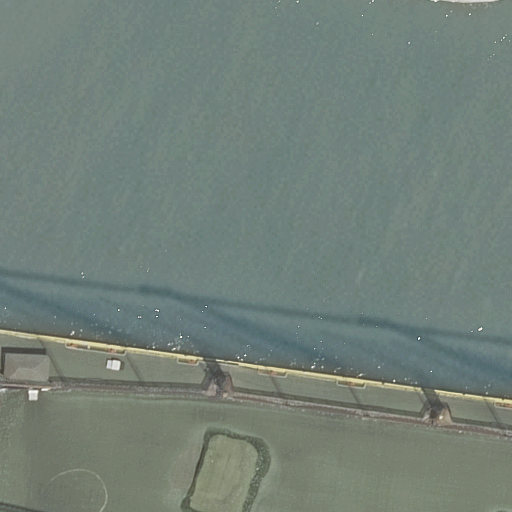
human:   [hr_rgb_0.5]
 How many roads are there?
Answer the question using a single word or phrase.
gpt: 1

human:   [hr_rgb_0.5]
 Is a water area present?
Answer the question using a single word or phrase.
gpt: yes

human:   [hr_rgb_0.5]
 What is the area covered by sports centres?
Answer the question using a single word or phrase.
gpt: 7790m2

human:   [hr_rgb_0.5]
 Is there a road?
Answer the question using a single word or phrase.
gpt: yes

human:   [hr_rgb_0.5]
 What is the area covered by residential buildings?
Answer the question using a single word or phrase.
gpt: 0m2

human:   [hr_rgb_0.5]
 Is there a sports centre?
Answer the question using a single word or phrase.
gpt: yes

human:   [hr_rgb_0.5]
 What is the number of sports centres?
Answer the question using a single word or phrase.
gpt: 1

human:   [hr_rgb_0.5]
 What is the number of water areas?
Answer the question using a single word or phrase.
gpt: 1

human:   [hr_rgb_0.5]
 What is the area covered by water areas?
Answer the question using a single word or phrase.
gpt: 7573m2

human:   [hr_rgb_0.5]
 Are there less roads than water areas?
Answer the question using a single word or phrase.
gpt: no

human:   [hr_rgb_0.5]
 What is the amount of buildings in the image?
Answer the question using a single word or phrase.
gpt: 0

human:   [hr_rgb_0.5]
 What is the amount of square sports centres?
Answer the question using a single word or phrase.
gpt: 0

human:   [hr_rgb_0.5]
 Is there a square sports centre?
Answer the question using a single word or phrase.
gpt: no

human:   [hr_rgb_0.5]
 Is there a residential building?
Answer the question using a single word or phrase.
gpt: no

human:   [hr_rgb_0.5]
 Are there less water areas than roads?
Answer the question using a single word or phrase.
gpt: no

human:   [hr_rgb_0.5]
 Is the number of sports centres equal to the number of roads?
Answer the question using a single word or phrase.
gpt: yes

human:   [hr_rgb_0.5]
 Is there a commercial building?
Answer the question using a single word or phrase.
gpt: no

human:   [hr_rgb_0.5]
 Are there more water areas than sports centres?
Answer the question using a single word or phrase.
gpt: no

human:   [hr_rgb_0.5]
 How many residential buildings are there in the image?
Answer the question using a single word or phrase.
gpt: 0

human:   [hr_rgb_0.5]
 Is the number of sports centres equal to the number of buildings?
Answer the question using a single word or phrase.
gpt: no

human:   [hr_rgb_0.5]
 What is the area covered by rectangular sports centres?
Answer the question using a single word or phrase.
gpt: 0m2

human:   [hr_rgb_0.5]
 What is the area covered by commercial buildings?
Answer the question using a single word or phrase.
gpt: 0m2

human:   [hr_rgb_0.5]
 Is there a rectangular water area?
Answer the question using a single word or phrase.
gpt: yes

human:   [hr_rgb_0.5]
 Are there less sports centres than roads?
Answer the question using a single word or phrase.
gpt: no

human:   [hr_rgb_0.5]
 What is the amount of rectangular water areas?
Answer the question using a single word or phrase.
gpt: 1

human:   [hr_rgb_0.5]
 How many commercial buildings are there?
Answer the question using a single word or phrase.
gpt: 0

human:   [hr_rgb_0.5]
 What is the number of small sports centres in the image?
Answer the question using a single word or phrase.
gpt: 0

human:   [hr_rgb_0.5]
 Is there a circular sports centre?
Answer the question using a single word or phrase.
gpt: no

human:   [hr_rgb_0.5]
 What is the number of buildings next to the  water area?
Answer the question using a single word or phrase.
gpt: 0

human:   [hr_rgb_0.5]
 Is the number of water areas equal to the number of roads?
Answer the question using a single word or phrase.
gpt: yes

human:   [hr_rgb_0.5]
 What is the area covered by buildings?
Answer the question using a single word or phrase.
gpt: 0m2

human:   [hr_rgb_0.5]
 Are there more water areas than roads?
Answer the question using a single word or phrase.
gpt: no

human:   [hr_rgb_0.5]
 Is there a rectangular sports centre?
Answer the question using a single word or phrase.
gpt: no

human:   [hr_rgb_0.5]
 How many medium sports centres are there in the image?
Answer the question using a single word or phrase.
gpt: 0

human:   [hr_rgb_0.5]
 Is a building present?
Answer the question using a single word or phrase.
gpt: no

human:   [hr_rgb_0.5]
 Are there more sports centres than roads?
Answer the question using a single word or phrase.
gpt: no

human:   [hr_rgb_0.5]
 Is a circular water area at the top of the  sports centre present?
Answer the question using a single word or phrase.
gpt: no

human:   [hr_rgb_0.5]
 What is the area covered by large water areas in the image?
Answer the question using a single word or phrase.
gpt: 7573m2

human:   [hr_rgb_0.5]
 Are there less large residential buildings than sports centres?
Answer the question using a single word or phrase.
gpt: yes

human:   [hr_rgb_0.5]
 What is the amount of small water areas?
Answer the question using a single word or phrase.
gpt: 0

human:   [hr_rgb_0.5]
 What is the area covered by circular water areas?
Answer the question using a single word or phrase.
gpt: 0m2

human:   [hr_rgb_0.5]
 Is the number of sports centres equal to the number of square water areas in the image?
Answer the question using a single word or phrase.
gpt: no

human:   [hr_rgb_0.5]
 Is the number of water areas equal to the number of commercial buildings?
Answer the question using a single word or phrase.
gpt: no

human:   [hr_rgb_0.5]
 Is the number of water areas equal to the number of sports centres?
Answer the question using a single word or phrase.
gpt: yes

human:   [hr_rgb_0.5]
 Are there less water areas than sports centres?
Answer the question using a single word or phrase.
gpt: no

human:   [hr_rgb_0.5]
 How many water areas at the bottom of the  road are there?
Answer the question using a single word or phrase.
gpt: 0

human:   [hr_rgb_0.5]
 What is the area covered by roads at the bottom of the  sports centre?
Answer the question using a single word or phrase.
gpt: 0m2

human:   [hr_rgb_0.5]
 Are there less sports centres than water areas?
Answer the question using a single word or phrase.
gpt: no

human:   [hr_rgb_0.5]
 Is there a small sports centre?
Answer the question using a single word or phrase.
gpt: no

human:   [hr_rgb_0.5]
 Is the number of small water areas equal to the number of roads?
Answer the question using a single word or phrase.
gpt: no

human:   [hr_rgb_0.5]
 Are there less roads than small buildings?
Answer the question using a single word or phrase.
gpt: no

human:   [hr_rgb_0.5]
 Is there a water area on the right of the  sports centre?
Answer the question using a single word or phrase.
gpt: no

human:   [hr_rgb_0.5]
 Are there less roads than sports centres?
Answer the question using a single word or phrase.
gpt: no

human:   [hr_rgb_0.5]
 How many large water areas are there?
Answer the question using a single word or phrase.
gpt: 1

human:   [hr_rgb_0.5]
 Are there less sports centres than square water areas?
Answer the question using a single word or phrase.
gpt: no

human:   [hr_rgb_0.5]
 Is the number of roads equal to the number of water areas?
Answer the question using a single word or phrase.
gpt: yes

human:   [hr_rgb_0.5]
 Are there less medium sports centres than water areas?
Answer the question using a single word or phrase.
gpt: yes

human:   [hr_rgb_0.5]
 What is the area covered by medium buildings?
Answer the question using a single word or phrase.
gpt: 0m2

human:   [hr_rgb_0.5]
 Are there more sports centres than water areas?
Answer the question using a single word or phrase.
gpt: no

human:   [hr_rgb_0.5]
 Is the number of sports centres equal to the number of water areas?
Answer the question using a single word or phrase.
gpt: yes

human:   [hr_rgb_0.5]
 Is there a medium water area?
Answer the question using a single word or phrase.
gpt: no

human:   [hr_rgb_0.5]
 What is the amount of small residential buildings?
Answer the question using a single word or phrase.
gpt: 0

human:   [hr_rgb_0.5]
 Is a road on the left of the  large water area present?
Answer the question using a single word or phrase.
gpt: no

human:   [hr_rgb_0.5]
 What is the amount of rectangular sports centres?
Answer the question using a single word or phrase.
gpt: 0